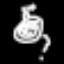
Label: clock